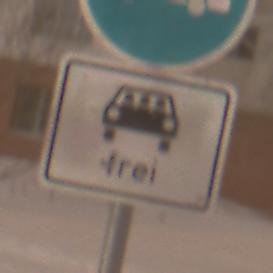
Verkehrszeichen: MehrfachbesetzePersonenkraftwagenFrei
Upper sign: Busssonderstreifen
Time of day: Night
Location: Outdoor (Urban)
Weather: Overcast
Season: Winter
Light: Artificial